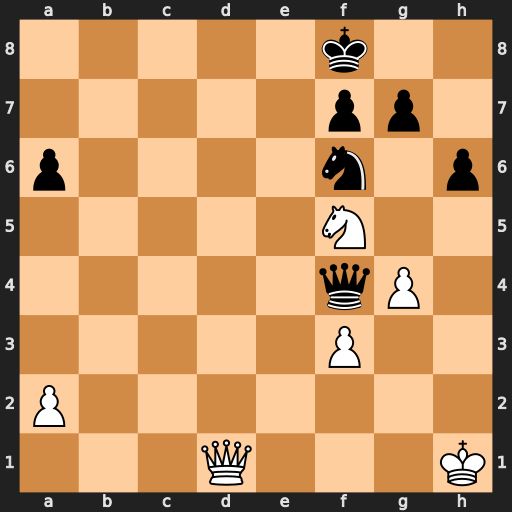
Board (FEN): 5k2/5pp1/p4n1p/5N2/5qP1/5P2/P7/3Q3K
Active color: w
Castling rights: -
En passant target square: -
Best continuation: Qd8+ Ne8 Qe7+ Kg8 Qxe8+